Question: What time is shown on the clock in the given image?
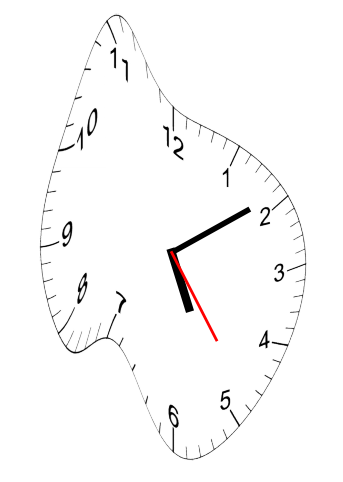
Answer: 05:09:24